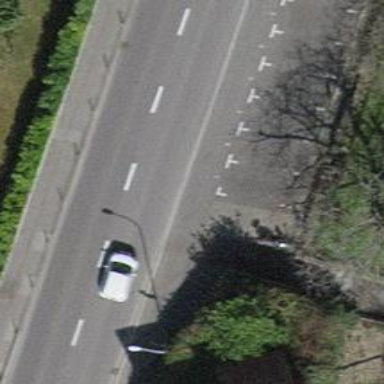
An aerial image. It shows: Motorcycle parking area.